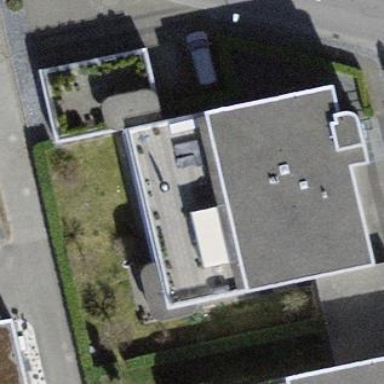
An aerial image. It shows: Flat-roofed building.